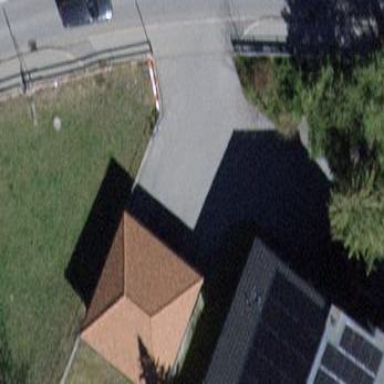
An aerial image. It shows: Garage.